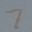
Label: 7